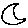
Label: moon